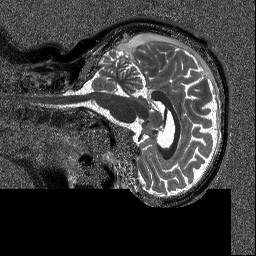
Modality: T1map
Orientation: sagittal
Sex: female